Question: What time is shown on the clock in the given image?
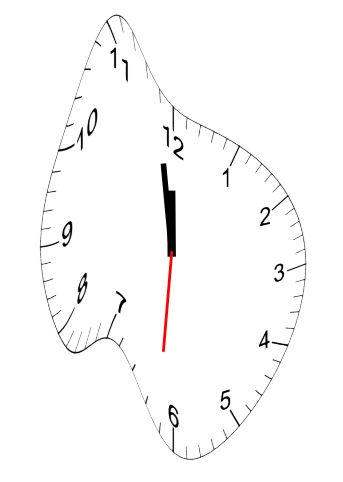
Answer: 11:58:31